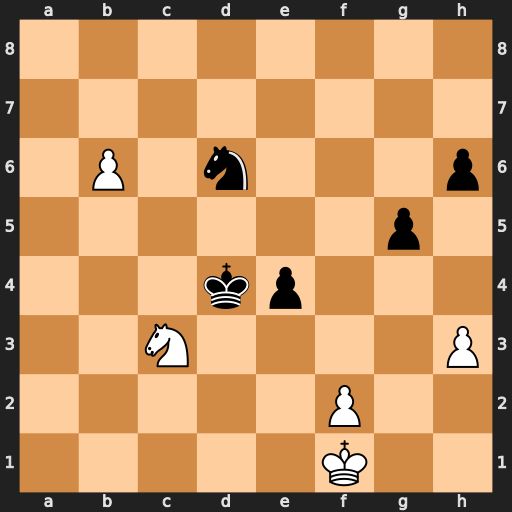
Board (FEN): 8/8/1P1n3p/6p1/3kp3/2N4P/5P2/5K2
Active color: w
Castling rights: -
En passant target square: -
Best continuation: Nb5+ Nxb5 b7